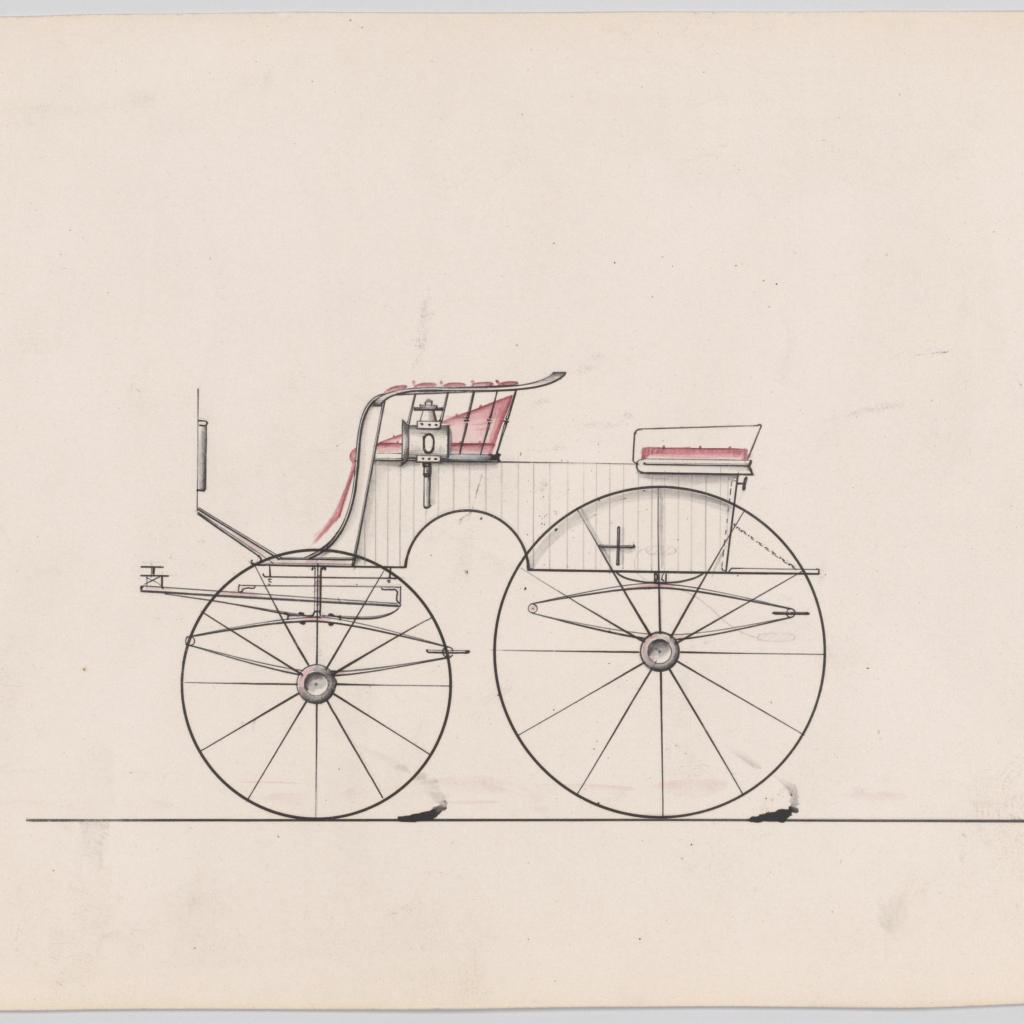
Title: Design for T-Cart Phaeton, no. 3031a
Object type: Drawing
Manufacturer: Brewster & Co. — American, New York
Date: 1874
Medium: Watercolor and ink
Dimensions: Sheet: 6 3/16 × 9 1/8 in. (15.7 × 23.2 cm)
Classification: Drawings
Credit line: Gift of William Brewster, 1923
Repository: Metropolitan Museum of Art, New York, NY